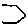
Label: hexagon